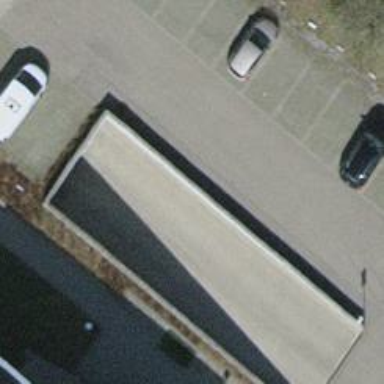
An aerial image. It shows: Parking area with surface.